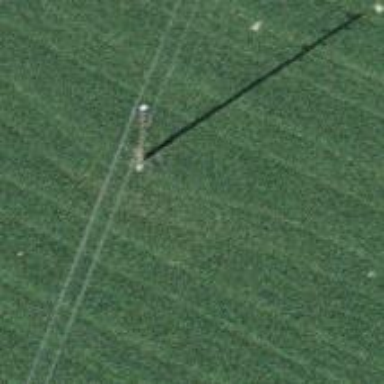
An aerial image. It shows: Power pole.